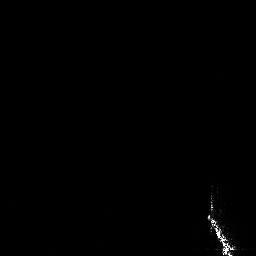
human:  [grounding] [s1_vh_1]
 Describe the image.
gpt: In the satellite image, there is  <ref>1 large ship </ref> <box>[[79, 71, 94, 99, 0]]</box> located at bottom right.